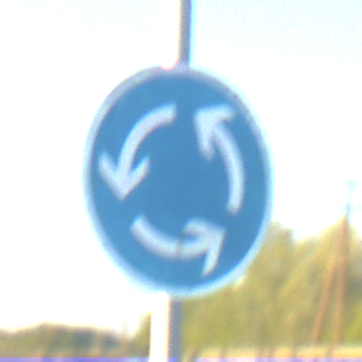
Verkehrszeichen: Kreisverkehr
Umgebung: Outdoor, RoadRail
Tageszeit: SunriseSunset
Wetter: Clear
Licht: Natural
Jahreszeit: NotSpecified
Kontrast: HighContrast